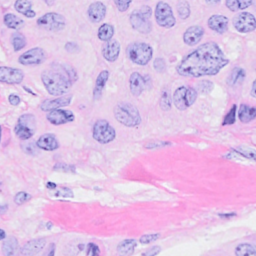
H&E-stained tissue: Breast